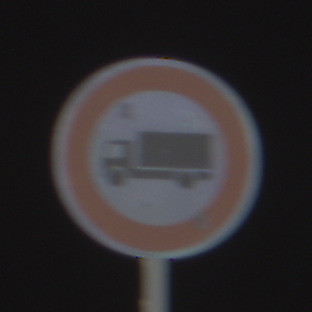
Verkehrszeichen: VerbotFuerKraftfahrzeugeUeberDreiKommaFuenfTonnen
Umgebung: Outdoor, Urban
Tageszeit: SunriseSunset
Wetter: PartlyCloudy
Licht: Natural
Jahreszeit: NotSpecified
Kontrast: LowContrast